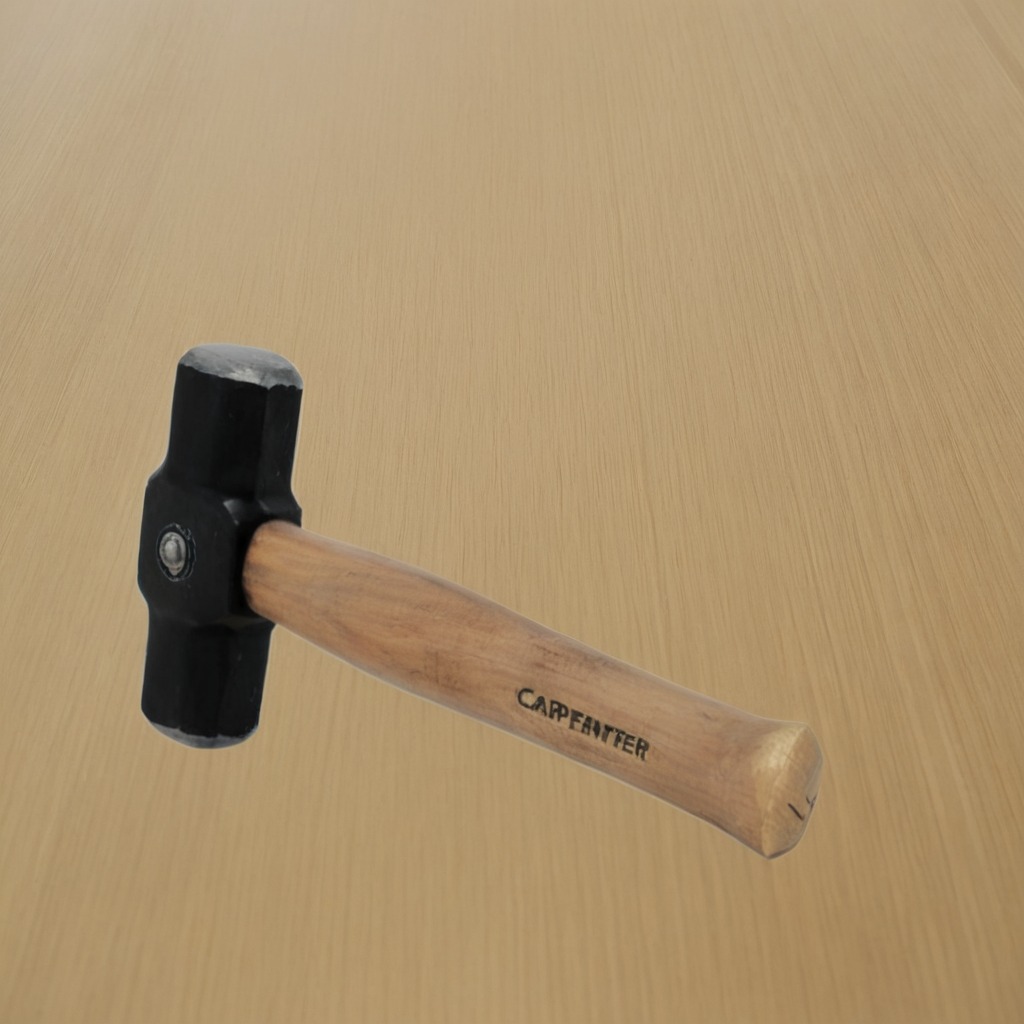
A hammer is lying on a plywood surface in a paint workshop lit by afternoon window light.